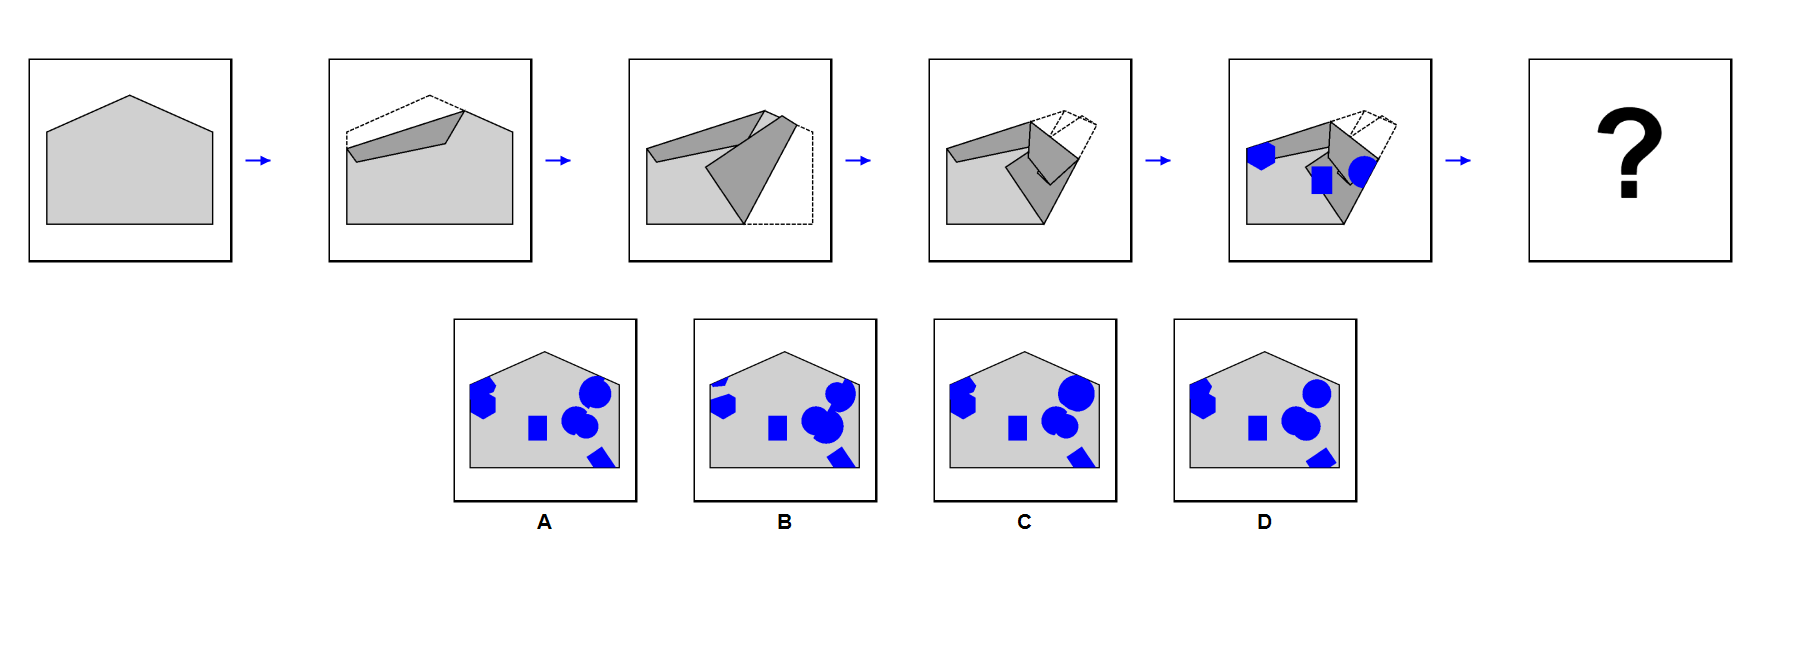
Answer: D